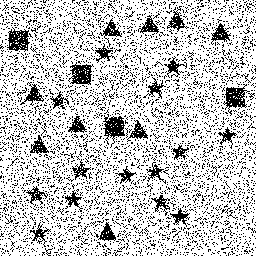
Squares: 4
Triangles: 9
Stars: 14
Total shapes: 27